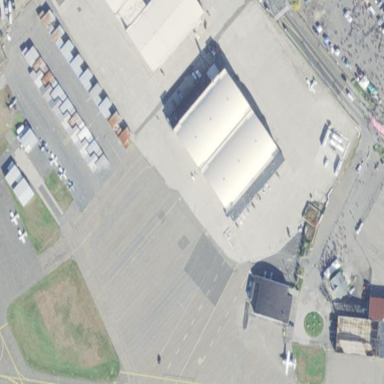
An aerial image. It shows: Apron at the airport.